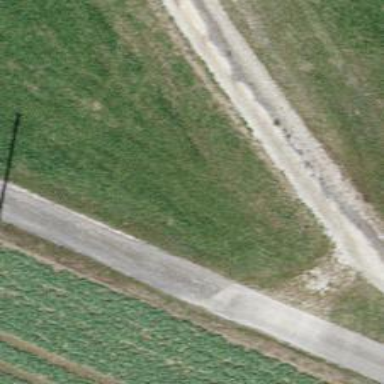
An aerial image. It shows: Well-maintained track road with grade 1 tracktype.